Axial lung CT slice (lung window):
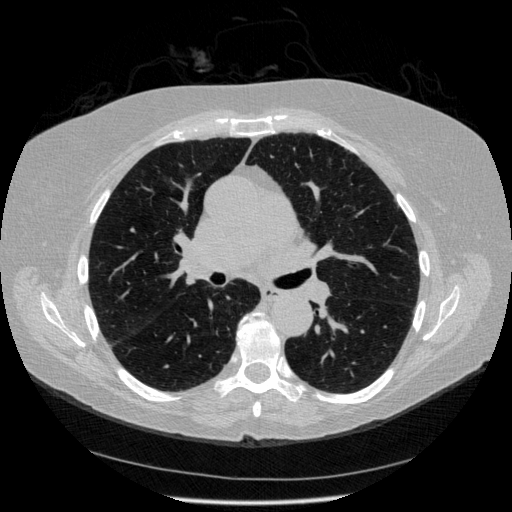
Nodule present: no